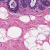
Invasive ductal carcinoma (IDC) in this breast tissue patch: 0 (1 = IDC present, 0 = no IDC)